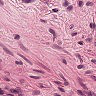
Metastatic tissue present: no